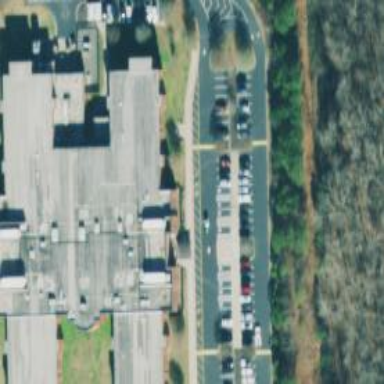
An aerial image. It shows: School building.